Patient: sex F, age 54
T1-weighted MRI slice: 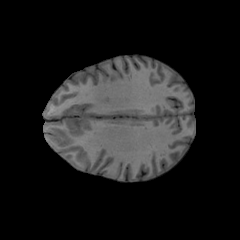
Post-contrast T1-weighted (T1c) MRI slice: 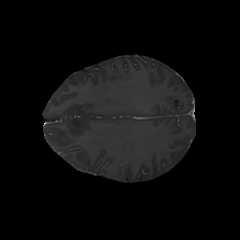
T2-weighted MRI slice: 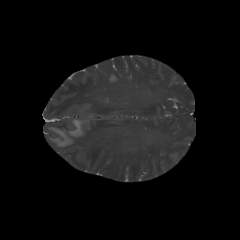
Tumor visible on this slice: yes
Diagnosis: Glioblastoma, IDH-wildtype
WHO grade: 4